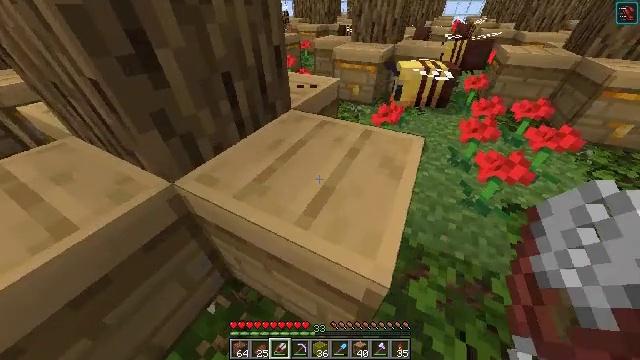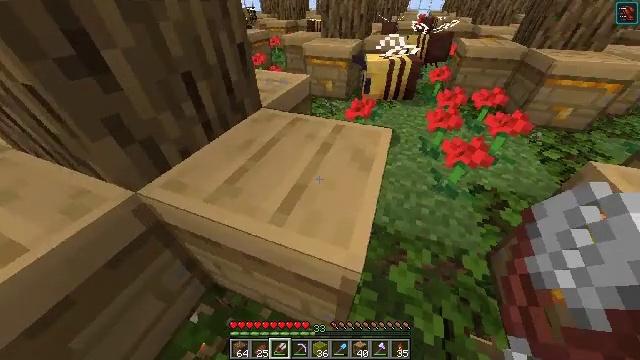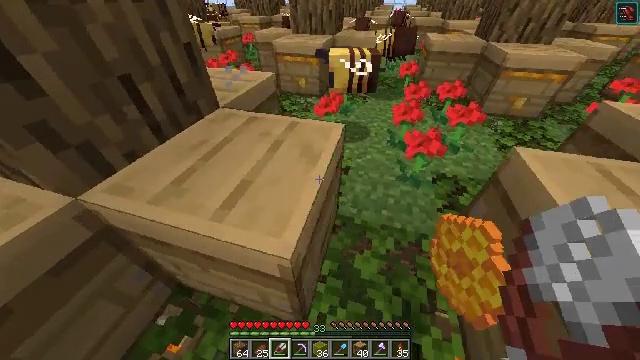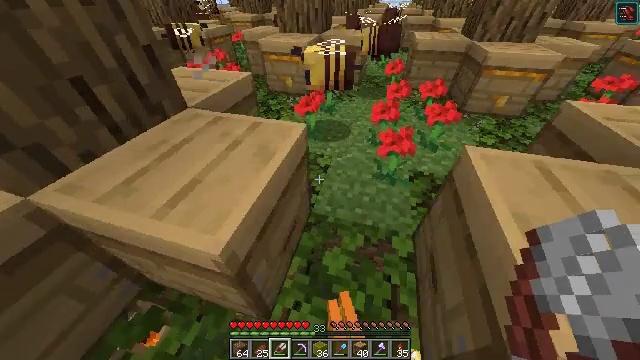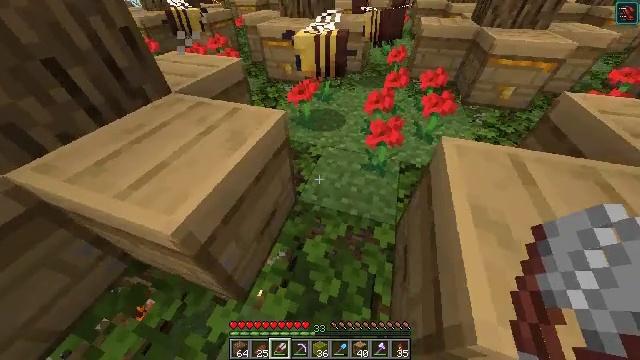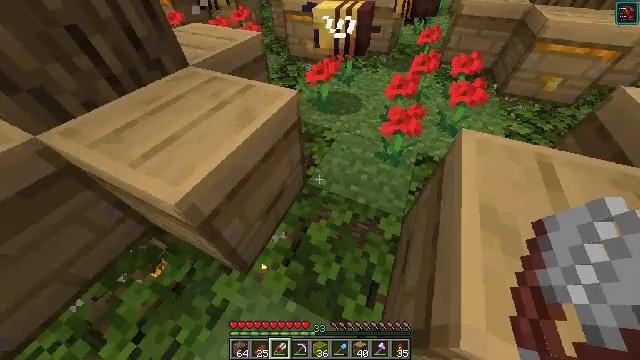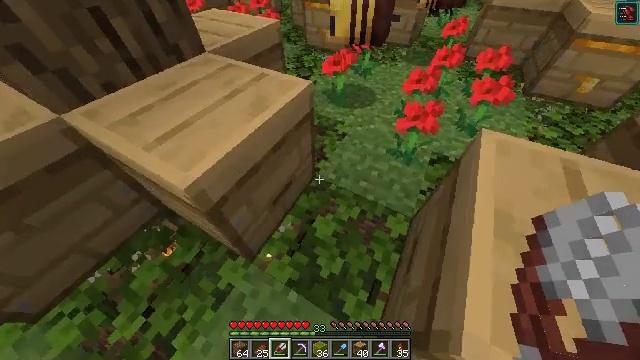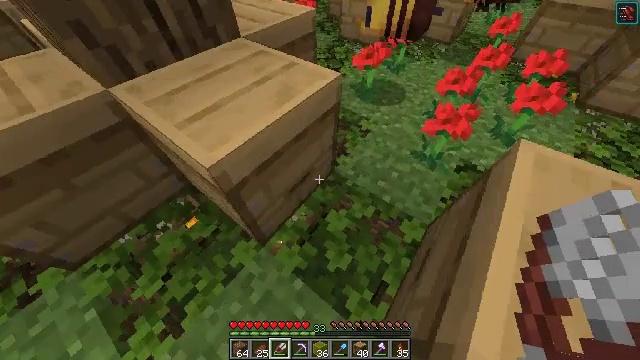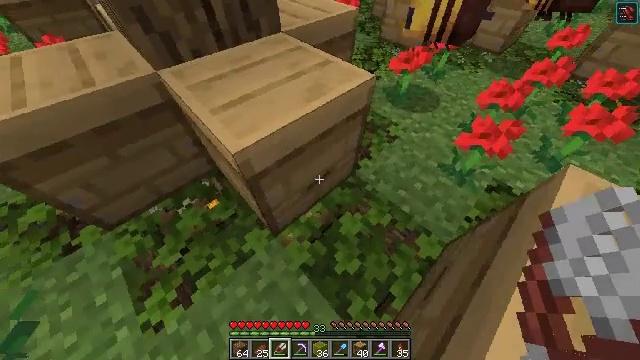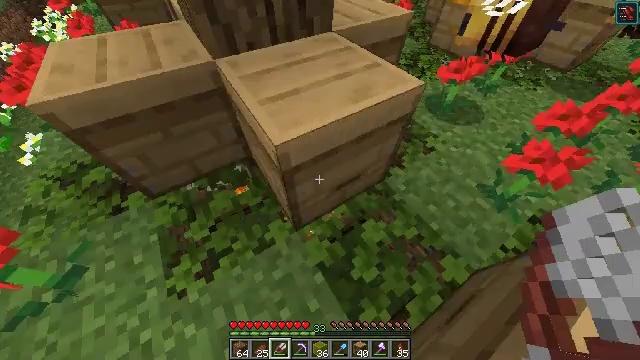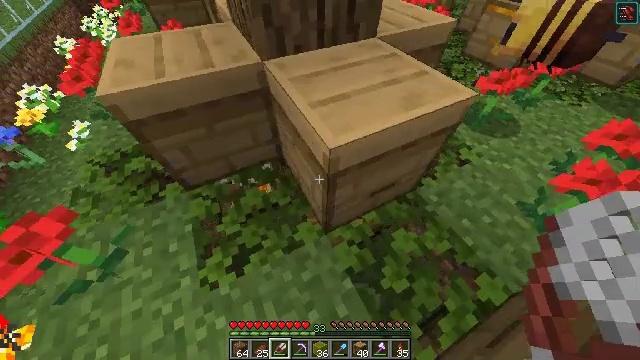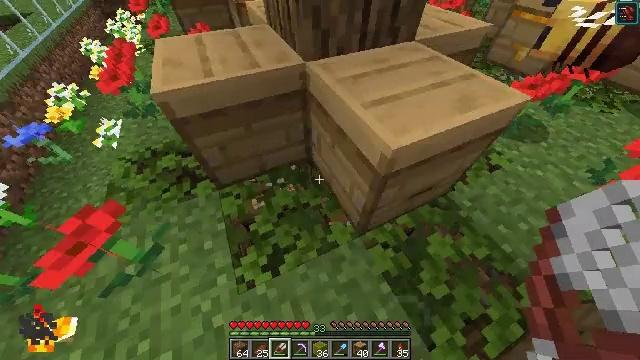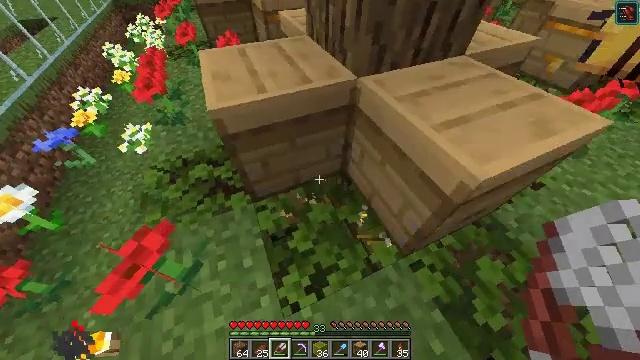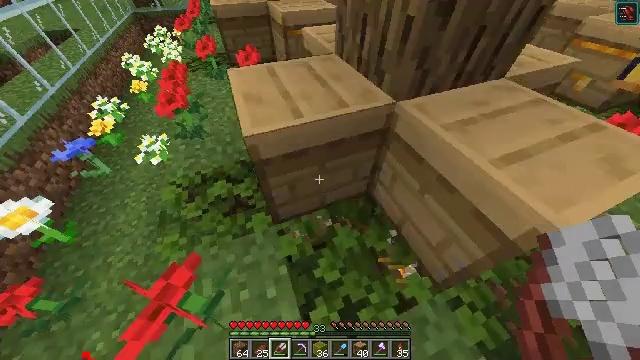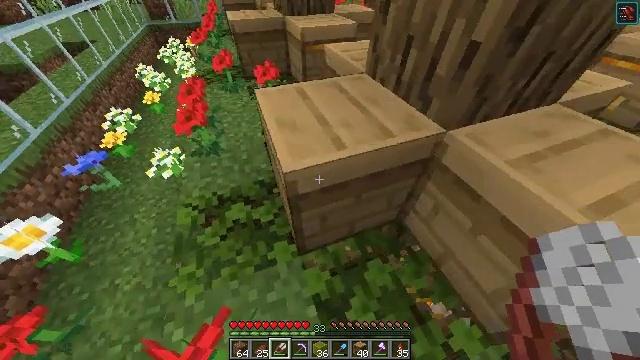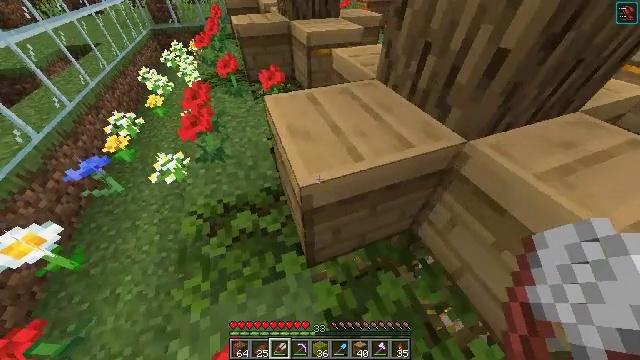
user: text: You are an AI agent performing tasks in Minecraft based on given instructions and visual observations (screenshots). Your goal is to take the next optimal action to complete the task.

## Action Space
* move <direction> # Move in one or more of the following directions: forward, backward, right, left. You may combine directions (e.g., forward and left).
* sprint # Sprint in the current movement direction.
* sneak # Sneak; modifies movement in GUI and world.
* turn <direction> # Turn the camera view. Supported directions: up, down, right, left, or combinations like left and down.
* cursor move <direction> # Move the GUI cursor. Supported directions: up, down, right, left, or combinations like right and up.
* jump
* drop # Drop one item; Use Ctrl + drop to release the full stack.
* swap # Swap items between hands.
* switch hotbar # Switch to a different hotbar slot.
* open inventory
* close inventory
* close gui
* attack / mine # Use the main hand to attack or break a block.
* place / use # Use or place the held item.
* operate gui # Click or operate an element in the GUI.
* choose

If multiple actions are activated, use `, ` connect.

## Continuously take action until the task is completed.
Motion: motion action
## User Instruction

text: Use 4 honeycombs to craft a honeycomb block.
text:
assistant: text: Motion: move right, turn right, attack / mine
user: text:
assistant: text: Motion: move right, turn right, attack / mine
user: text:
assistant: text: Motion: move right, attack / mine
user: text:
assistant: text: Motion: move right, turn left and down, attack / mine
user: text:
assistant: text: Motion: turn left and down, attack / mine
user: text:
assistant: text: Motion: turn left and down, attack / mine
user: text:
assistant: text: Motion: turn left and down, attack / mine
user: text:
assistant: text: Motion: turn left, attack / mine
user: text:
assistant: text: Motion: move left, turn left, attack / mine
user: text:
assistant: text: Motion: move left, turn left, attack / mine
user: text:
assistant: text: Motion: move left, turn left, attack / mine
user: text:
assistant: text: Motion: move forward and move left, turn left and up, attack / mine
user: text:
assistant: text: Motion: move forward and move left, turn left and up, attack / mine
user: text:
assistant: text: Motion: move forward and move left, turn left and up, attack / mine
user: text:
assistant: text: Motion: move forward and move left, attack / mine
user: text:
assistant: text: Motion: move forward and move left, attack / mine
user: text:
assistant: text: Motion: move forward and move left, turn up, attack / mine
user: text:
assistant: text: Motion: turn right and up, attack / mine
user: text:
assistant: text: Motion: turn right and up, attack / mine
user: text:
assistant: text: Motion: turn right and up, attack / mine
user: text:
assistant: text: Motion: turn right and up, attack / mine
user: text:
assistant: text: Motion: turn right and up, attack / mine
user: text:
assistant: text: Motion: move forward, turn up, attack / mine
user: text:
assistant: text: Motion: move forward, turn up, attack / mine
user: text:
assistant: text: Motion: move forward, turn right and up, attack / mine
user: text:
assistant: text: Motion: move forward, turn right and up, attack / mine
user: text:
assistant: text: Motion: move forward, attack / mine
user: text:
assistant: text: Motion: move forward, attack / mine
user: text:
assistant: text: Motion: move forward, attack / mine
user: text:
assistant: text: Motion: move forward, attack / mine